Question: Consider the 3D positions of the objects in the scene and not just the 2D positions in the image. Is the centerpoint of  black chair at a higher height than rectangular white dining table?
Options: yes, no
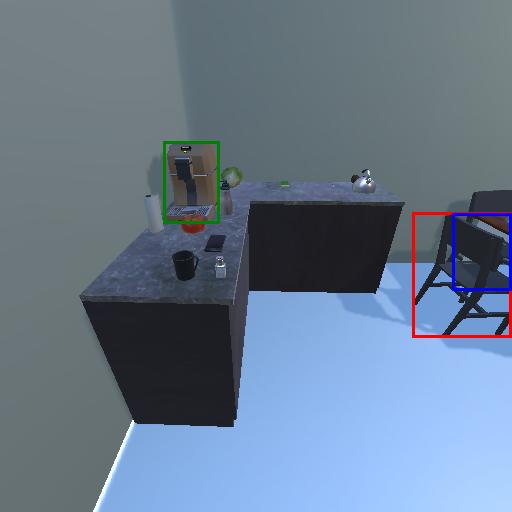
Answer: yes